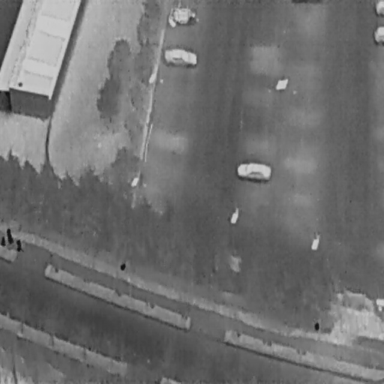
There are nine objects shown in the infrared image, including six Cars, and three People.